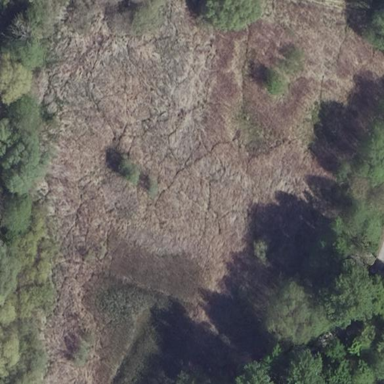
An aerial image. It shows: Patch of scrub vegetation.